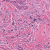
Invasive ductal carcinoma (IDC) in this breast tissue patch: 0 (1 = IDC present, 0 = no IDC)